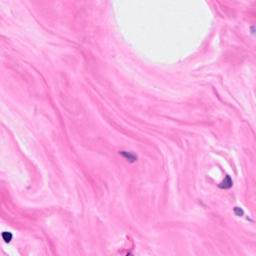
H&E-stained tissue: Breast